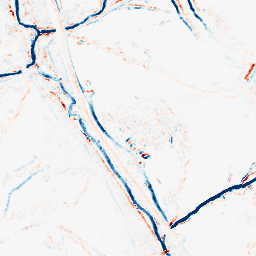
Category: morphological
Decomposition family: morphological_diamond
Decomposition parameters: operation: average
radius: 3
Upsampling method: bspline
Upsampling parameters: scale: 2
Upsampling scale: 2